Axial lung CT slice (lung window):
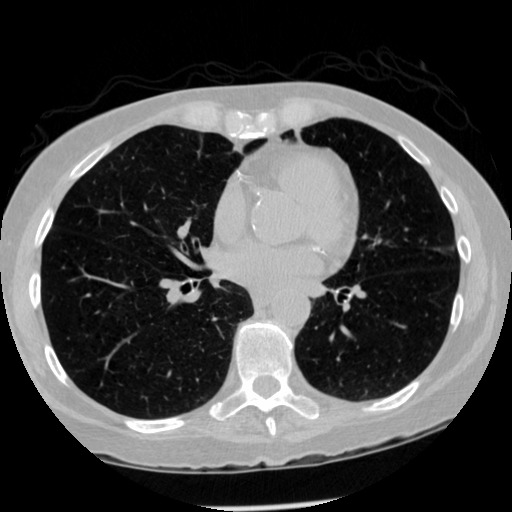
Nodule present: no